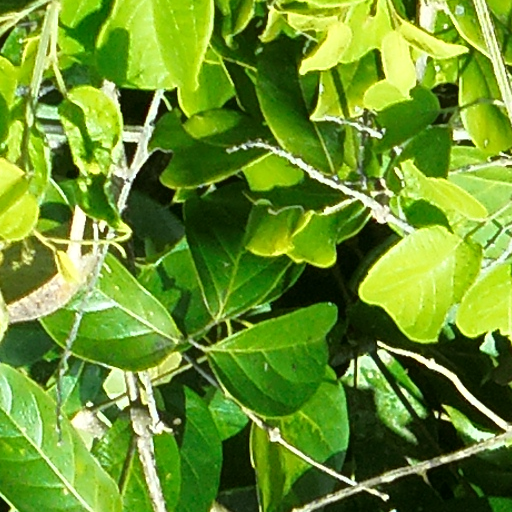
Species: Prioria copaifera
GBIF accepted scientific name: Prioria copaifera
Crown area (m\u00b2): 167.747